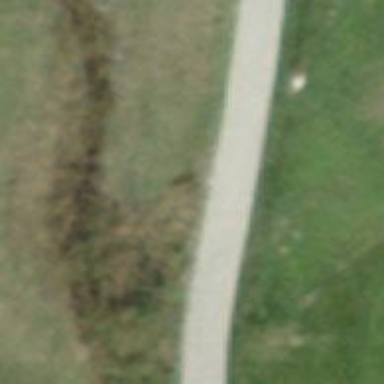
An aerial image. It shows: Designated golf cart path that is grade2 track.